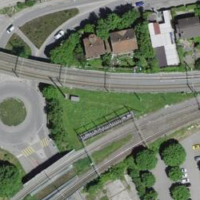
EUNIS habitat code: 57
Species observed at this site:
Draba verna